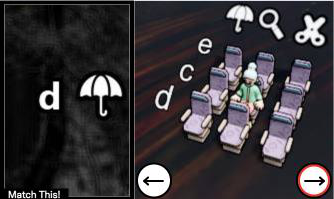
Task: seats
Answer: no